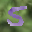
Label: 5